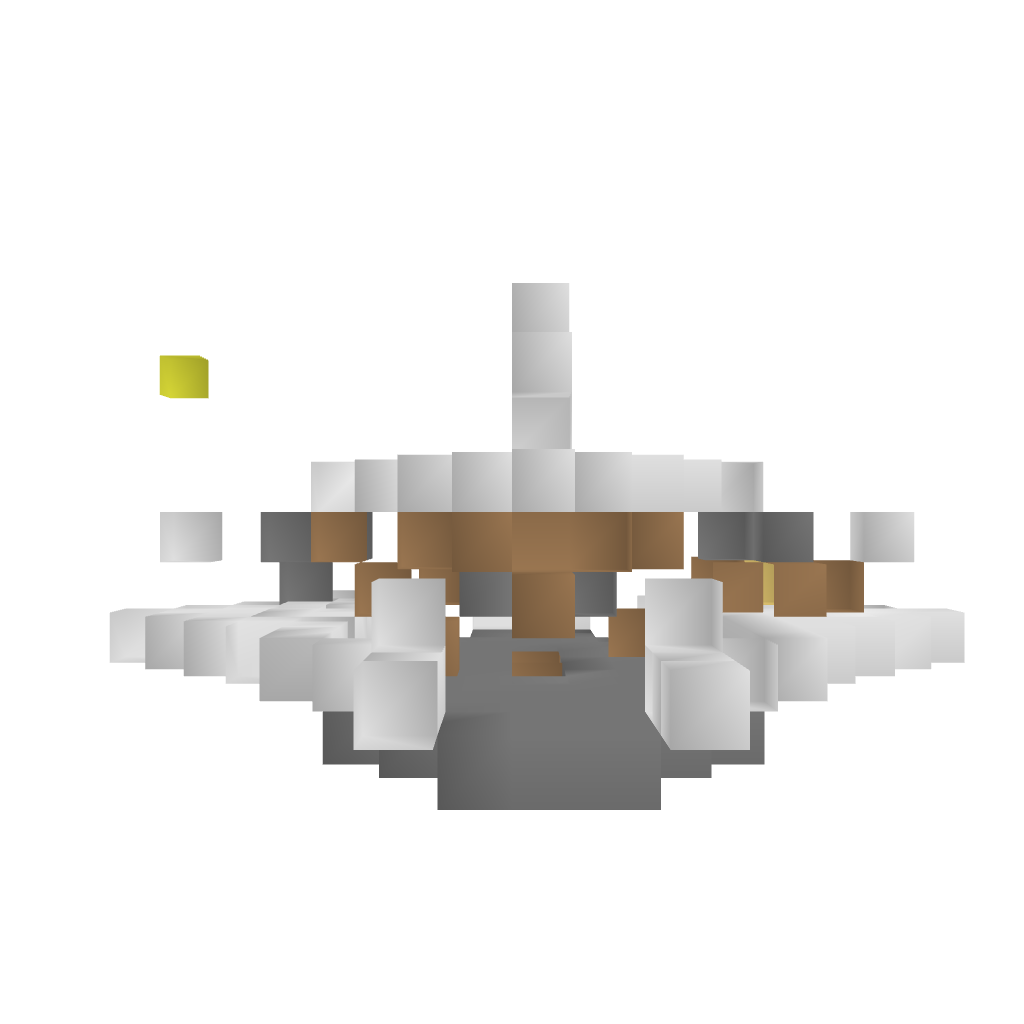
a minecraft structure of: Functional Alien Fighter bad low quality